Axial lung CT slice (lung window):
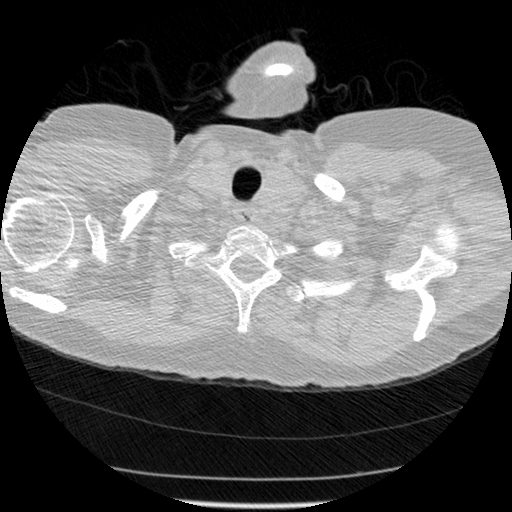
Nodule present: no